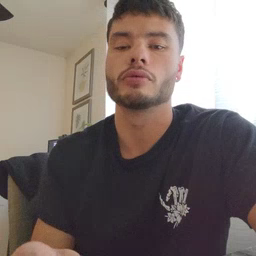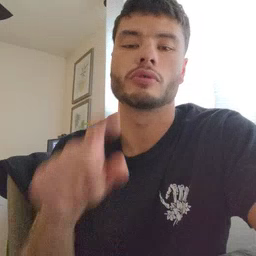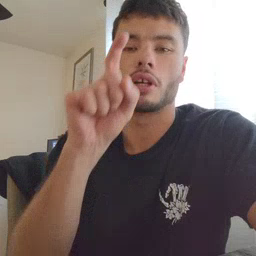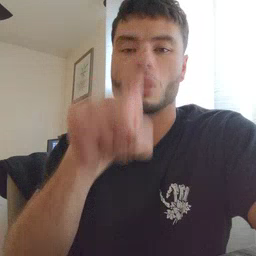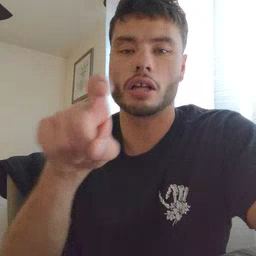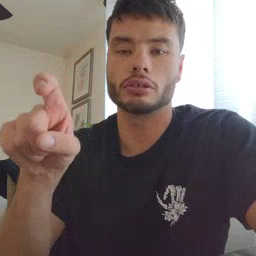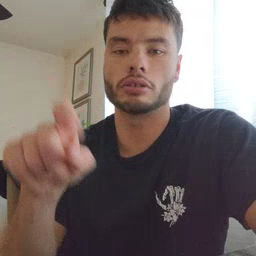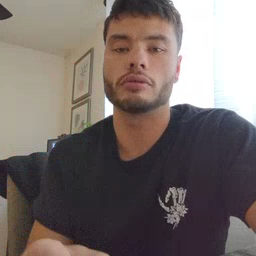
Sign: closet